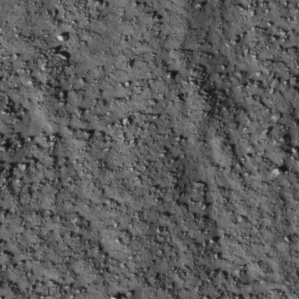
Label: non_frost